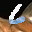
Label: 6